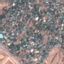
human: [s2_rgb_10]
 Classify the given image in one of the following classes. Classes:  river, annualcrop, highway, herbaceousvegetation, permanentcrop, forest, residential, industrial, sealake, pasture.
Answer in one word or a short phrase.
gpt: Residential